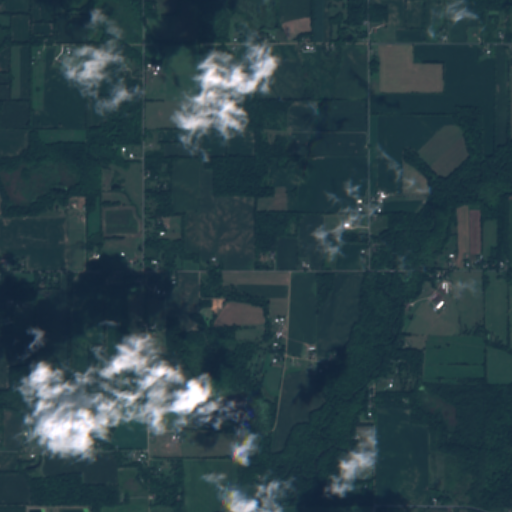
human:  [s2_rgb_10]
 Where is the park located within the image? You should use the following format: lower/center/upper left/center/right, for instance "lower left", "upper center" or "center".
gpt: The park is located in the center left of the image.
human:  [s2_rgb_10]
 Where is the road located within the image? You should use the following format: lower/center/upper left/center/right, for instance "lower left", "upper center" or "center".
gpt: There is no road in the image.